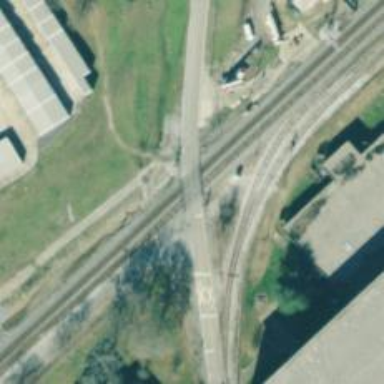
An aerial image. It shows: Level crossing with lights on the railway.